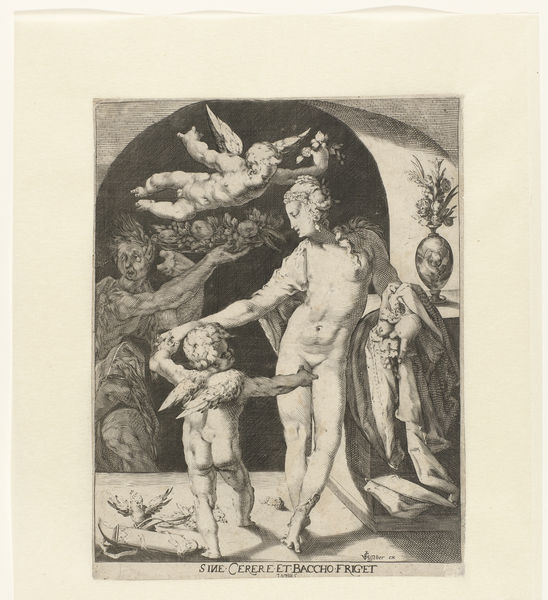
Titel: Venus met Amor en een faun
Standort: Amsterdam
Institution: Rijksmuseum
Schlagwörter: flügel, nackt, blumen, locken, engel, früchte, putte, vase, bogen, italien, nabel, druckgraphik, mythologie, bacchus, köcher, schrein